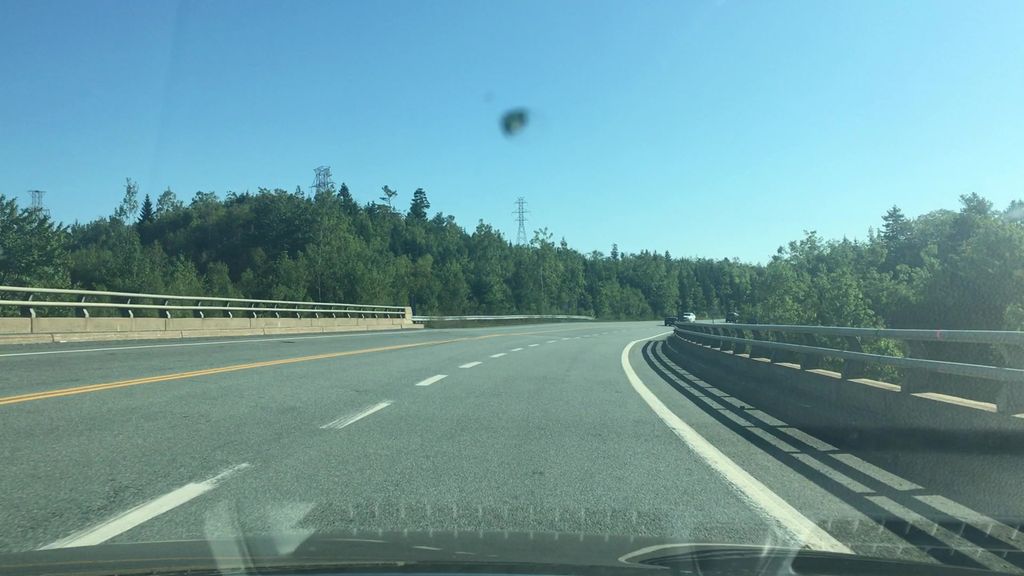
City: halifax